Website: walmart
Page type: billing-address
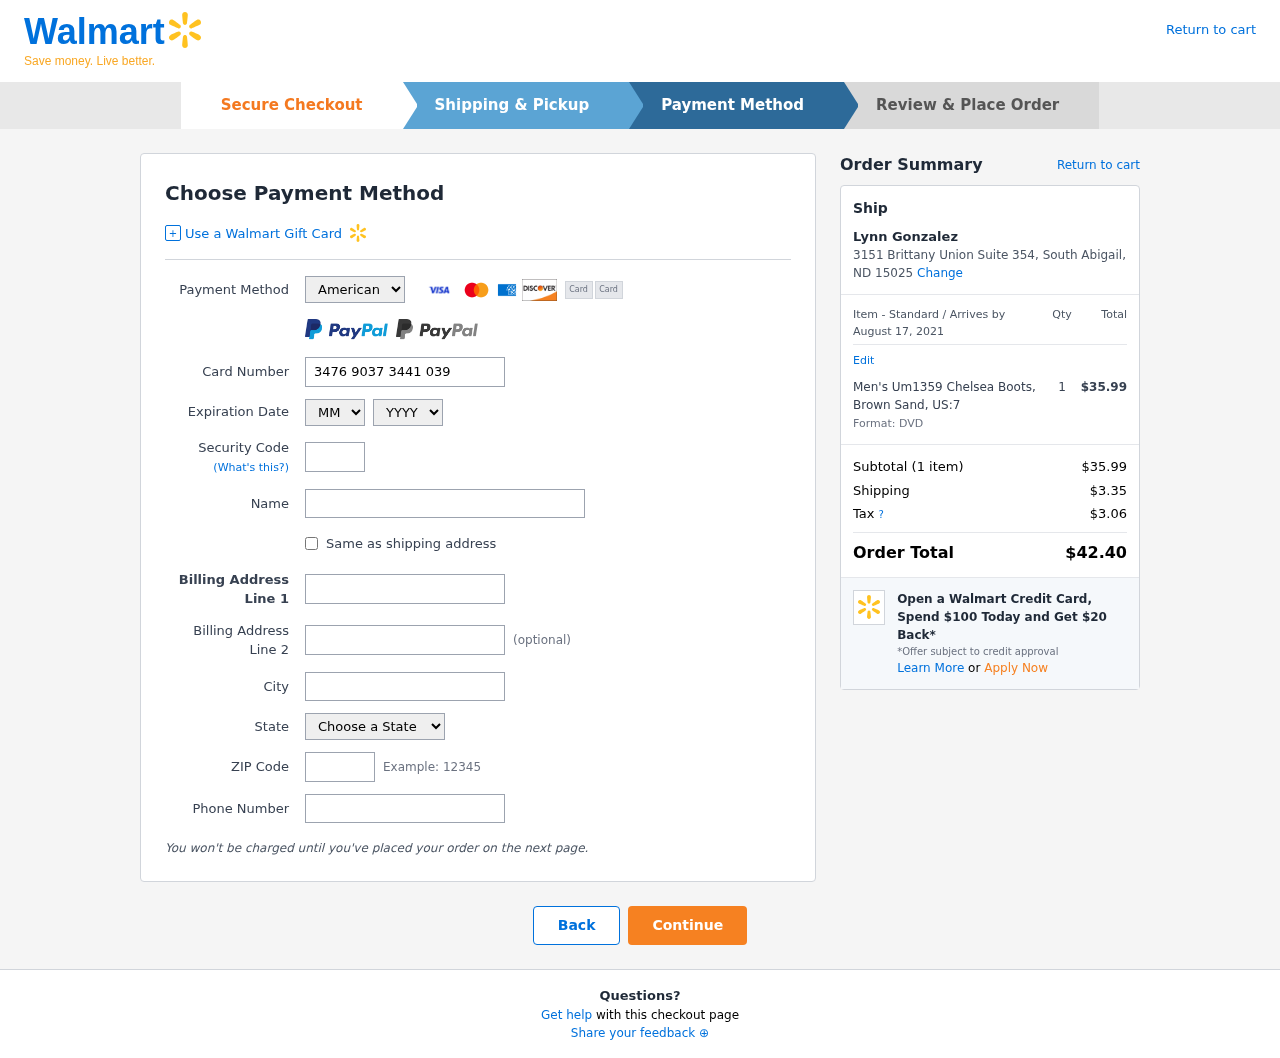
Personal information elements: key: PII_CARD_CVV
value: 7727
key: PII_CARD_EXPIRY_MONTH
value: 12
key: PII_CARD_EXPIRY_YEAR
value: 28
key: PII_CARD_NUMBER
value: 3476 9037 3441 039
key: PII_CARD_TYPE
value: American Express
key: PII_CITY
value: South Abigail
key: PII_CITY_STATE_ZIP
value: South Abigail, ND 15025
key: PII_FULLNAME
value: Lynn Gonzalez
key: PII_PHONE
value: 2295757063
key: PII_POSTCODE
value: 15025
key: PII_STATE
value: North Dakota
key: PII_STREET
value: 3151 Brittany Union Suite 354
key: PII_STREET2
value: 646 Michael Parkway Apt. 870
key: PII_FULLNAME2
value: Lynn Gonzalez
Product elements: key: PRODUCT1_NAME
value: Men's Um1359 Chelsea Boots, Brown Sand, US:7
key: PRODUCT1_PRICE
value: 35.99
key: PRODUCT1_QUANTITY
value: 1
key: PRODUCT1_DESC
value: Format: DVD
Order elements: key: ORDER_DELIVERY_DATE
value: August 17, 2021
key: ORDER_NUM_ITEMS
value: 1
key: ORDER_SUBTOTAL
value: $35.99
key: ORDER_SHIPPING_COST
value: $3.35
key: ORDER_TAX
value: $3.06
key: ORDER_TOTAL
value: $42.40